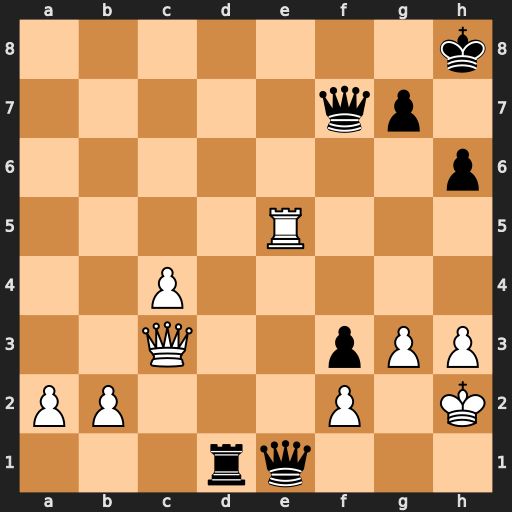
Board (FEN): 7k/5qp1/7p/4R3/2P5/2Q2pPP/PP3P1K/3rq3
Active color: w
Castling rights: -
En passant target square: -
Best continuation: Rxe1 Rxe1 Qxe1